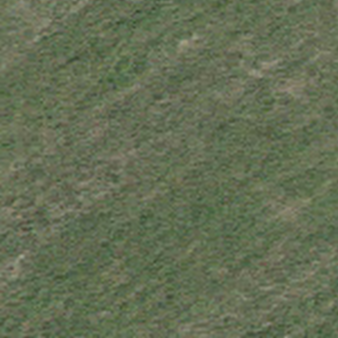
Label: other